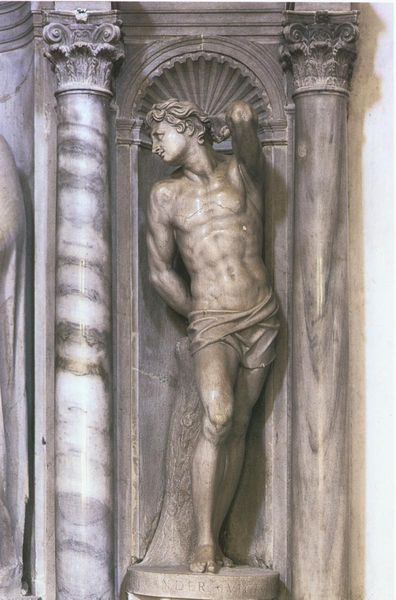
Titel: Hl. Sebastian
Künstler: Alessandro Vittoria
Standort: Venedig, S. Francesco della Vigna (EU - I - Venetien)
Schlagwörter: akt, gott, lendenschurz, mann, nackt, weiß, grau, marmor, säule, säulen, tuch, stein, schlank, locken, skulptur, statue, muskeln, inschrift, junge, bauchnabel, muskulös, nische, lende, türsteher, gravur, kapitelle, rom, griechenland, muschel, david, korinthisch, mamor